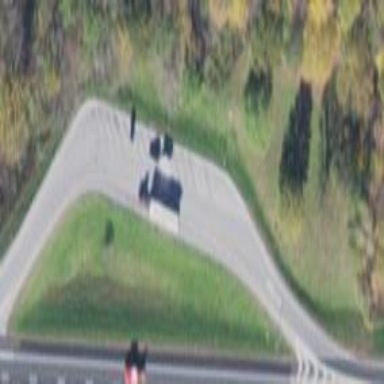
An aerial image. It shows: Rest area on the road.